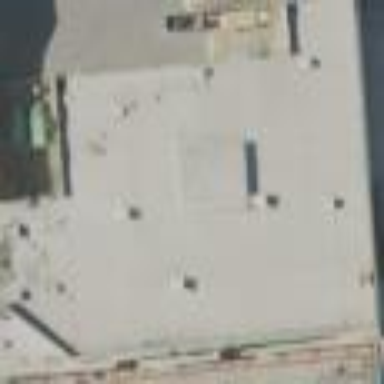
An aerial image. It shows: Retail building that houses department store.